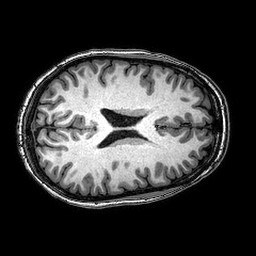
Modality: T1w
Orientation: axial
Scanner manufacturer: philips
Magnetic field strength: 3 T
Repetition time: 0.008193 s
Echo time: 0.00376 s